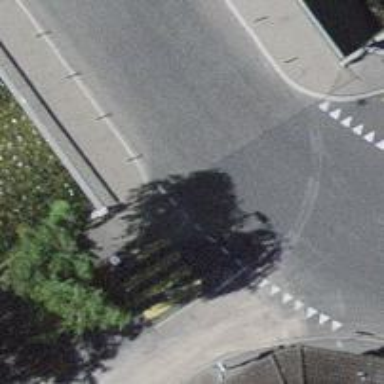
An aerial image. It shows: Bridge with asphalt tertiary road. The road has sidewalks on both sides.